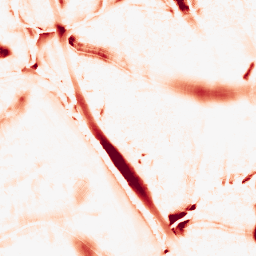
Category: morphological
Decomposition family: morphological
Decomposition parameters: operation: opening
size: 20
Upsampling method: sinc_hamming
Upsampling parameters: scale: 2
kernel_size: 4
Upsampling scale: 2